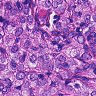
Metastatic tissue present: yes